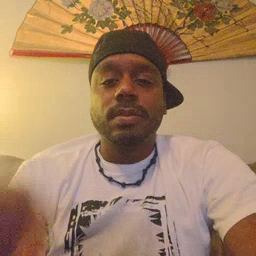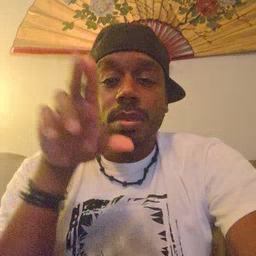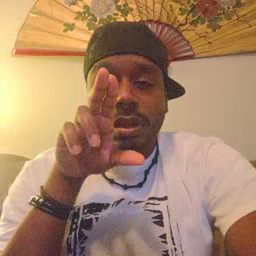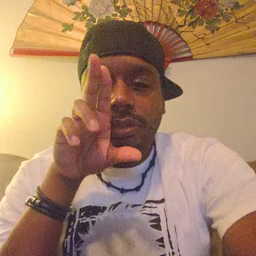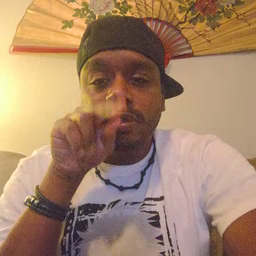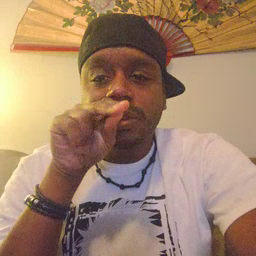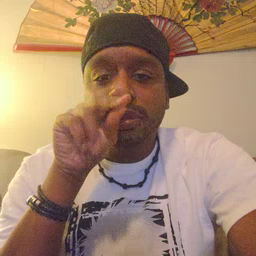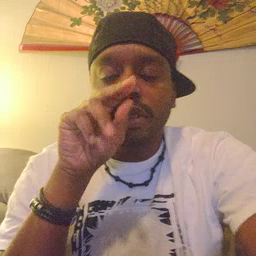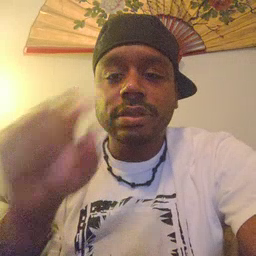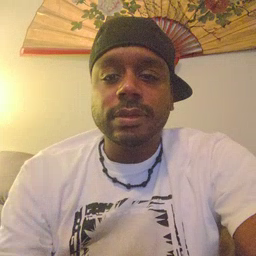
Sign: duck